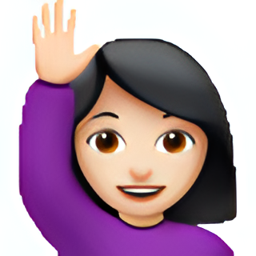
Name: happy person raising one hand
Emoji: 🙋🏻
Group: People & Body
Sub-group: person-gesture